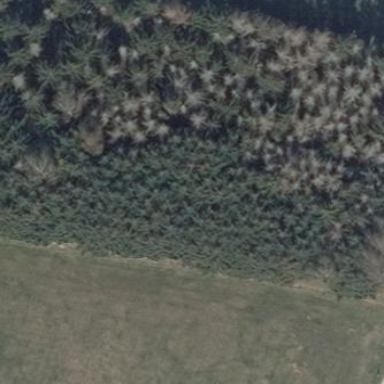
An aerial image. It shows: Forest area.